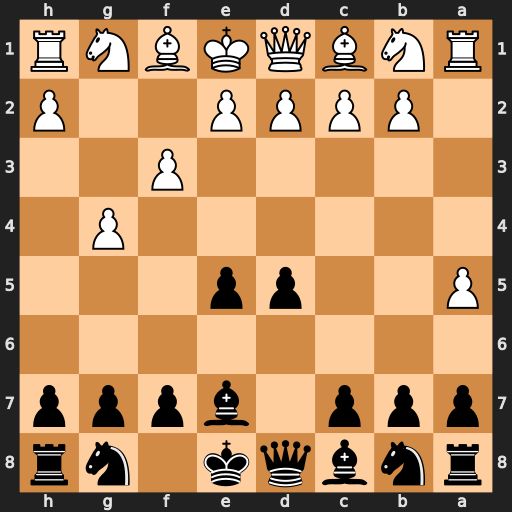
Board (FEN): rnbqk1nr/ppp1bppp/8/P2pp3/6P1/5P2/1PPPP2P/RNBQKBNR
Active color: b
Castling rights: KQkq
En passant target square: -
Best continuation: Bh4#